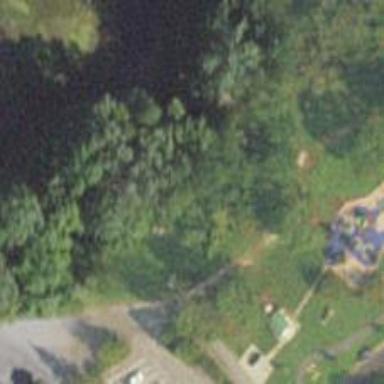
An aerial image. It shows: Disc golf tee.